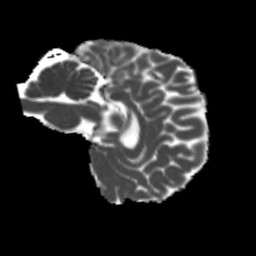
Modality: MD
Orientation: sagittal
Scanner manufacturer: siemens
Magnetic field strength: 3 T
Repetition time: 4 s
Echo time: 0.0594 s